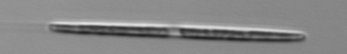
Label: pennate